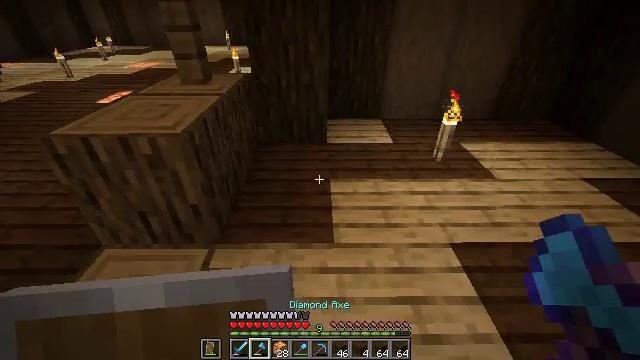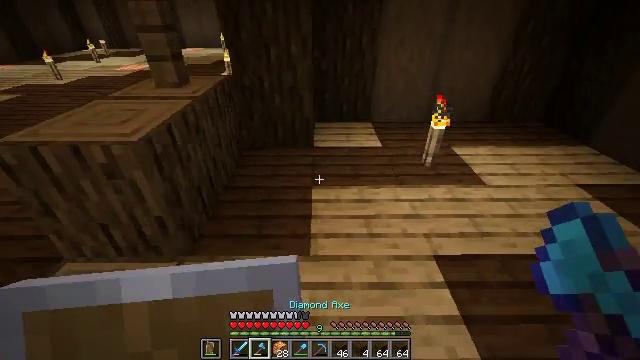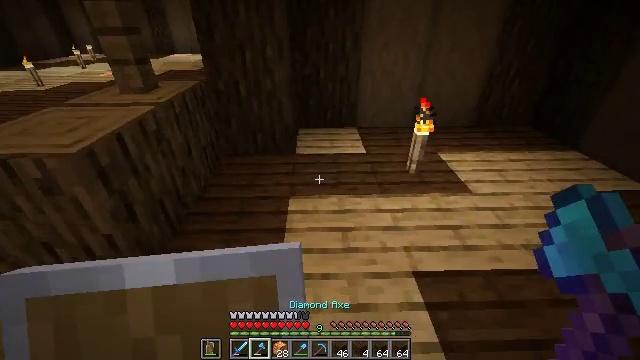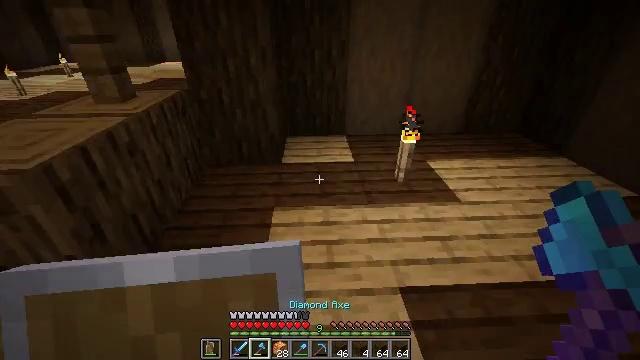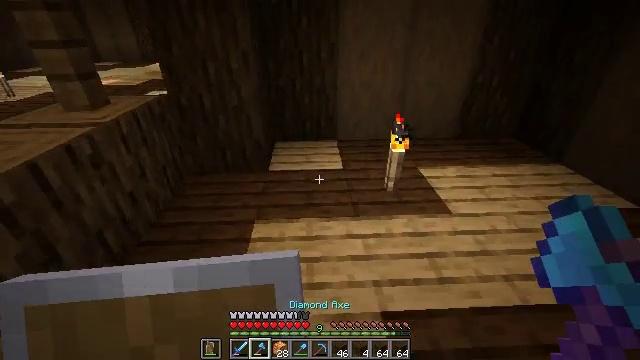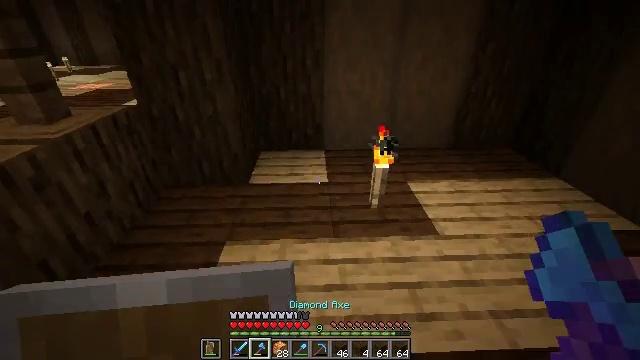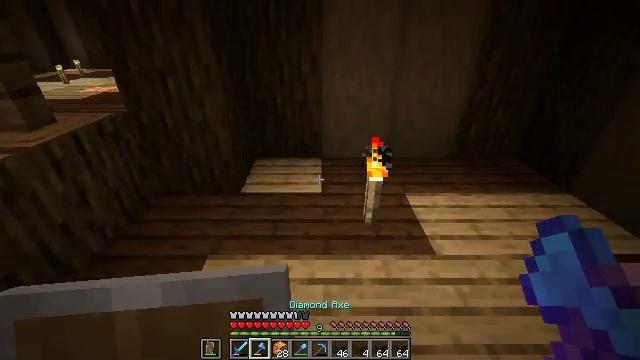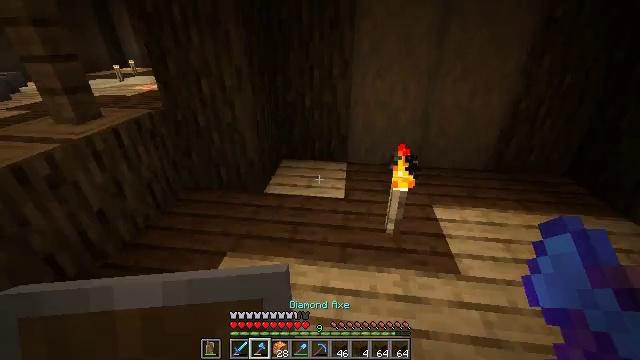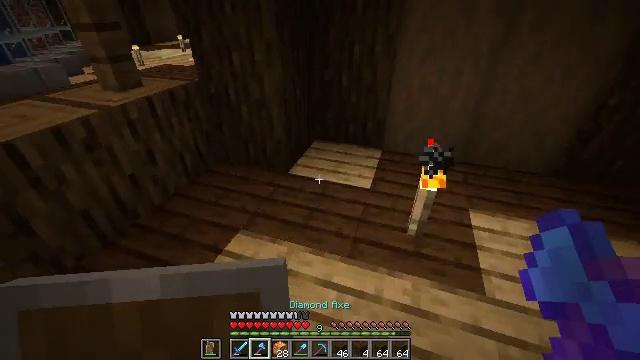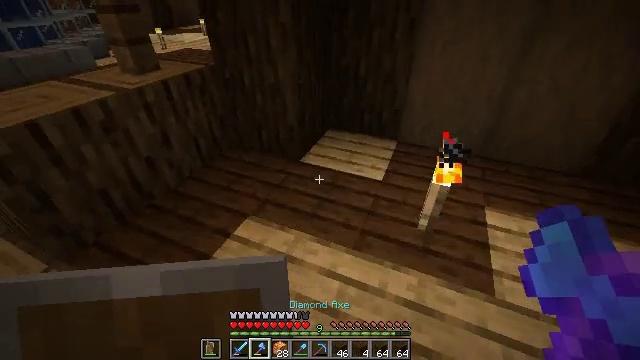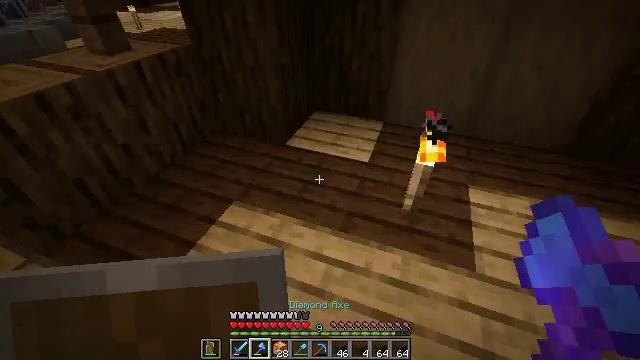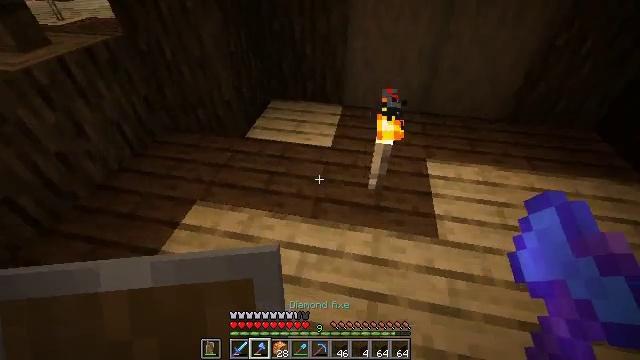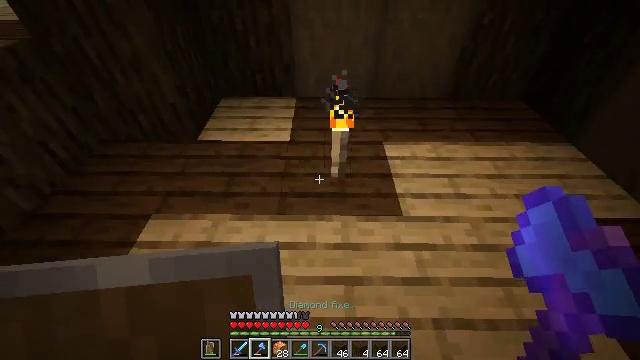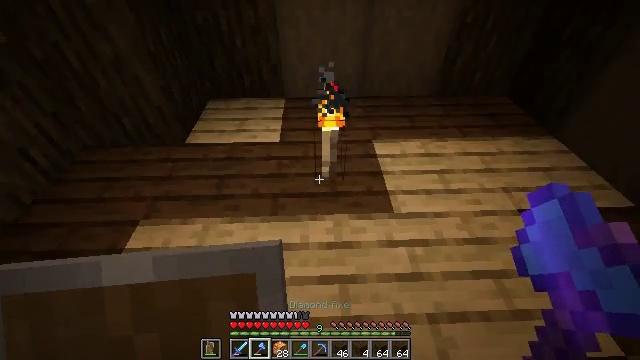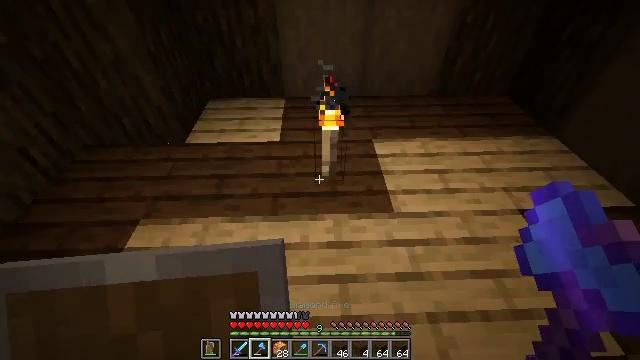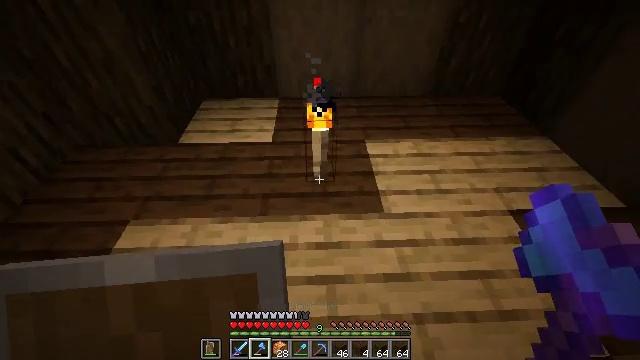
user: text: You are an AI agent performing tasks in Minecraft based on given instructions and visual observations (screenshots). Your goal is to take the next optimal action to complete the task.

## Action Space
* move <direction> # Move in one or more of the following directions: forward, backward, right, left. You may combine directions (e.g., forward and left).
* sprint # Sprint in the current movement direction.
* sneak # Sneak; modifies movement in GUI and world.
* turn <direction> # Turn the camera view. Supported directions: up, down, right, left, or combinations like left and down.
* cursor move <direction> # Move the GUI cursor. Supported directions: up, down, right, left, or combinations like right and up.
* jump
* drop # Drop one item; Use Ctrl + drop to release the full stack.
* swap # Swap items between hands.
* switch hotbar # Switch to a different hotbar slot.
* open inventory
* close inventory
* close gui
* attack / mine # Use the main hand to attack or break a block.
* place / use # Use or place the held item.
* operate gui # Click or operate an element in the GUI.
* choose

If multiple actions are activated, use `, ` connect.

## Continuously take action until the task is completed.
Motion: motion action
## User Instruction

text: Mine dark oak planks.
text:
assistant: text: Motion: move forward and move right
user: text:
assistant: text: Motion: move forward and move right
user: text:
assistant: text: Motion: move forward and move right, turn right and up
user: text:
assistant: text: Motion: move forward and move right
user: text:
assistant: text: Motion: move forward and move right
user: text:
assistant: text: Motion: move forward and move right, turn left
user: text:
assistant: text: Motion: move forward and move right, turn left
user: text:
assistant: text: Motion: turn left and down
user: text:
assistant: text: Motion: turn left and down
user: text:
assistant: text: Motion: turn right and down
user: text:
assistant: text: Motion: turn right and down
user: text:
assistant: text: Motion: turn right and down
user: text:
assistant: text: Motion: turn right
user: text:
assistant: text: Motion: no_op
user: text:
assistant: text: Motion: move right
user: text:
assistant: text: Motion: move right
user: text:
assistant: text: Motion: no_op
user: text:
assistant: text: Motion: no_op
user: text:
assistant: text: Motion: turn left and down
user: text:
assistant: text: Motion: turn left
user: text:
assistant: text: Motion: no_op
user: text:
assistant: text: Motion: no_op
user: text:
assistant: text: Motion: no_op
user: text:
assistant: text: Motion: no_op
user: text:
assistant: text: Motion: no_op
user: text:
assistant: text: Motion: no_op
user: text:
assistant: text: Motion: attack / mine
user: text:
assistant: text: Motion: attack / mine
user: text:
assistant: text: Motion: attack / mine
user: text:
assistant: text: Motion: attack / mine